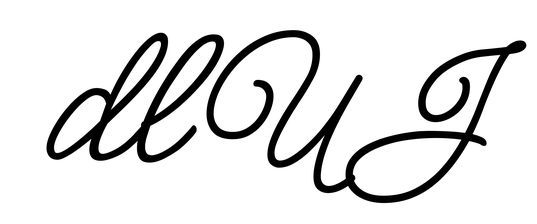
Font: MeowScript-Regular